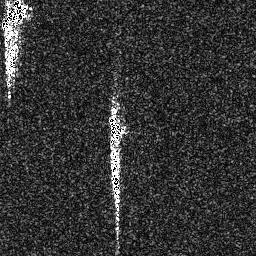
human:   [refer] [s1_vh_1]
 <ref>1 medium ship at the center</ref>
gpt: <box>[[40, 42, 48, 59, 0]]</box>